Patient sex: F
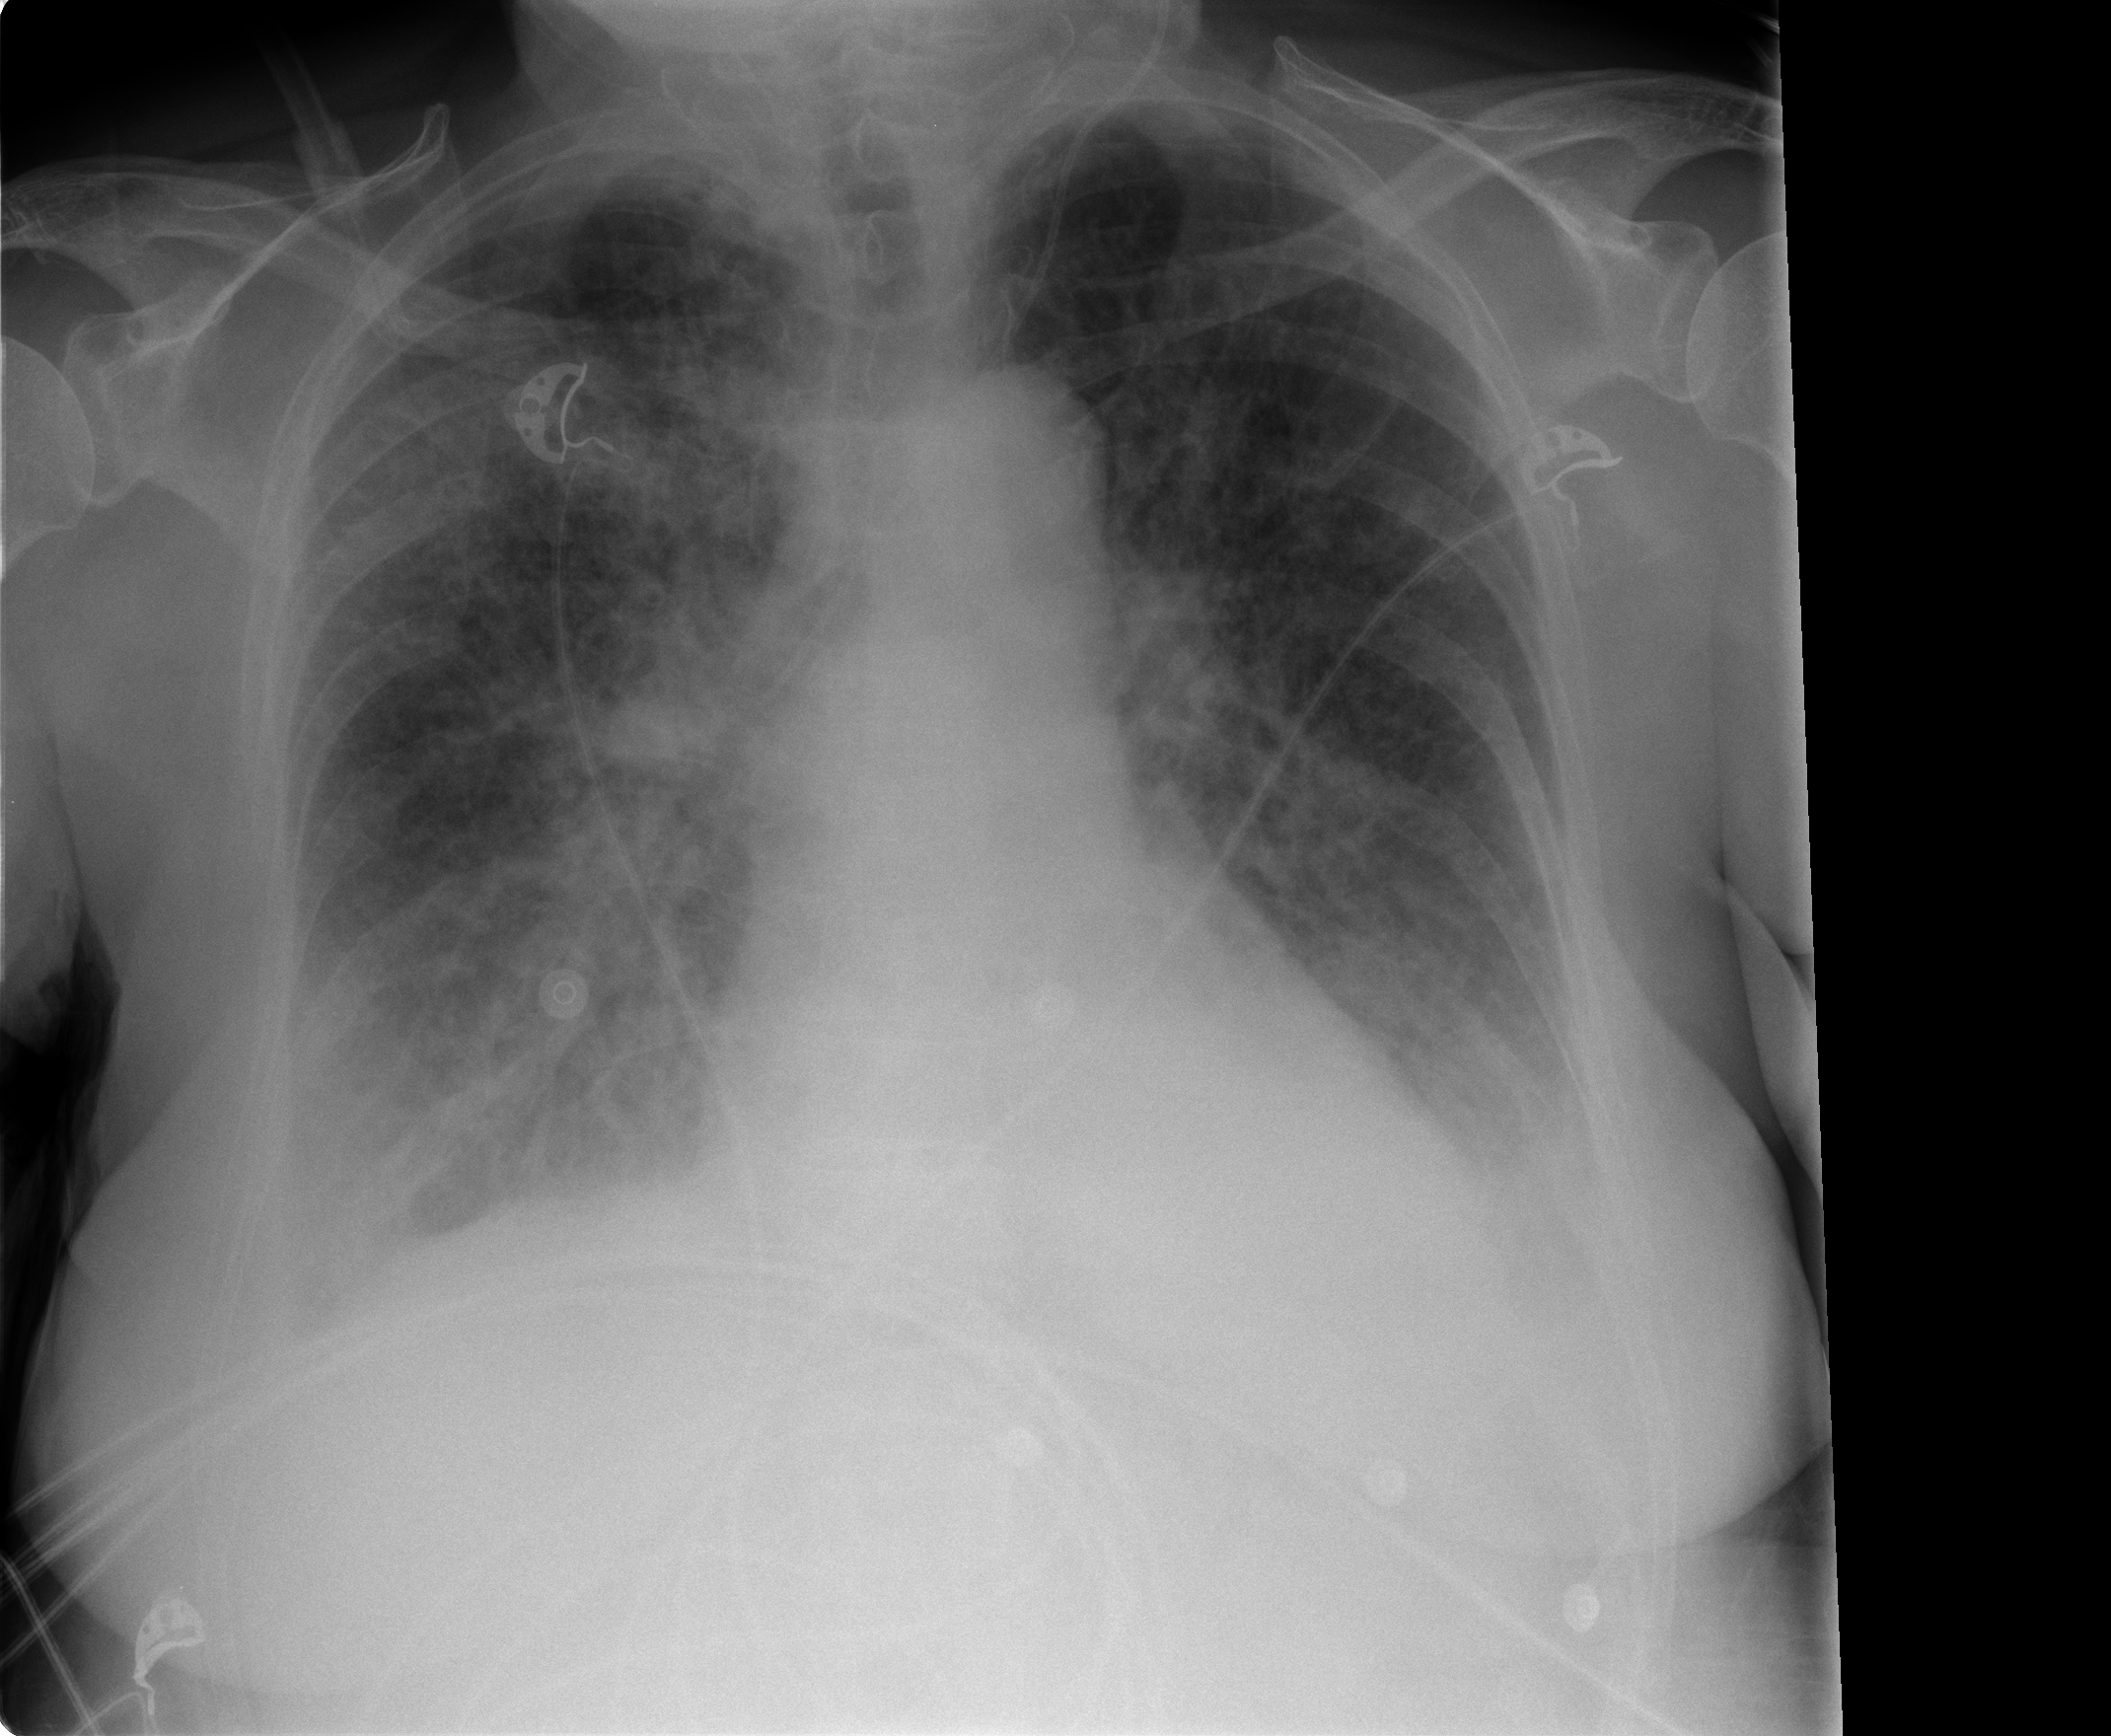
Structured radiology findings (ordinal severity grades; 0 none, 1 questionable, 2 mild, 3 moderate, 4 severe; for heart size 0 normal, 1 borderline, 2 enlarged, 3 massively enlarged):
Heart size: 0
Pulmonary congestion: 3
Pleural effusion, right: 2
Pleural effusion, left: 2
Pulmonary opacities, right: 1
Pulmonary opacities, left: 1
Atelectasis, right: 2
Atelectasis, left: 2